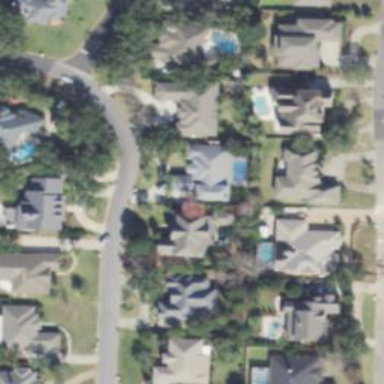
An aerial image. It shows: Residential area composed of single-family homes.